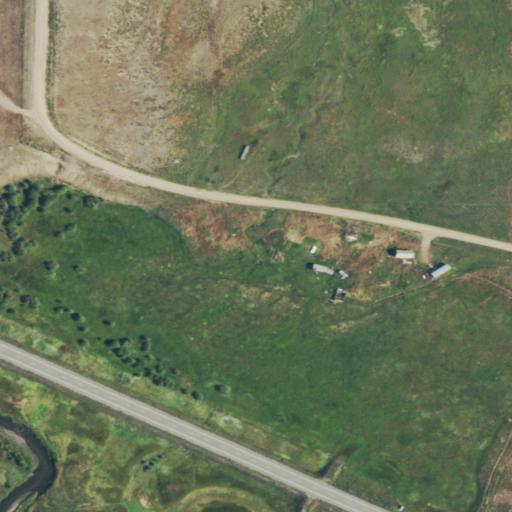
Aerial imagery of valley in Colorado named Wood Gulch containing pasture, shrub, open development, low intensity development, herbaceous wetlands, woody wetlands, and medium intensity development